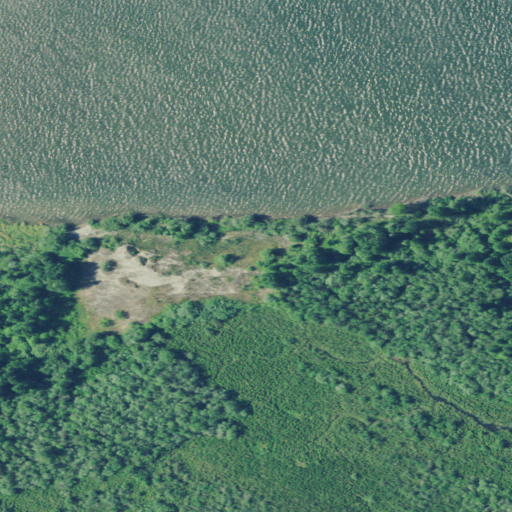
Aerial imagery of island in Washington named Cooper Island containing open water, herbaceous wetlands, barren land, grassland, mixed forest, and woody wetlands